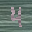
Label: 4